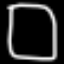
Label: square